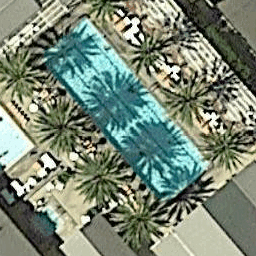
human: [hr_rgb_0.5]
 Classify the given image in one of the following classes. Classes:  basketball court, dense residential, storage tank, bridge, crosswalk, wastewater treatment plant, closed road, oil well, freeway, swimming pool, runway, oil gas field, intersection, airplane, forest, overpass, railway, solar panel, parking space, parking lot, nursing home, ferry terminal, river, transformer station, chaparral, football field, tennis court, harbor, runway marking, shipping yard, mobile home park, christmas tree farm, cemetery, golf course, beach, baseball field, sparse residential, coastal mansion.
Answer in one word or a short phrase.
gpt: swimming pool